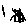
Label: house